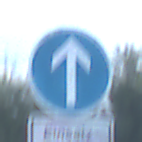
Verkehrszeichen: VorgeschriebeneFahrtrichtungGeradeaus
Zusatzzeichen unten: BesondereFahrzeugeUndTransportgueter3
Umgebung: Outdoor, Nature
Tageszeit: MorningAfternoon
Wetter: PartlyCloudy
Licht: Natural
Jahreszeit: NotSpecified
Kontrast: MediumContrast